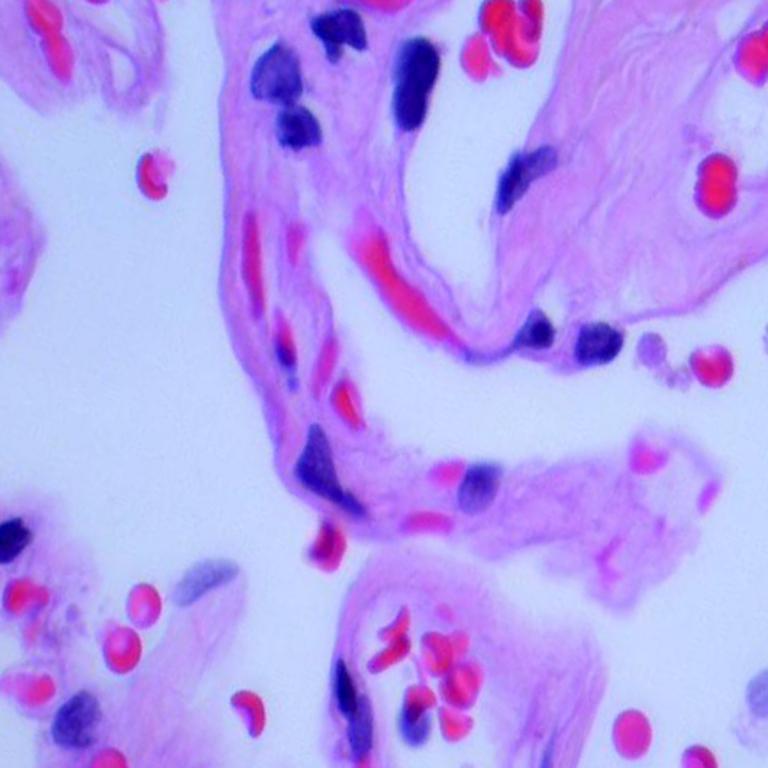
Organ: lung
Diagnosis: benign